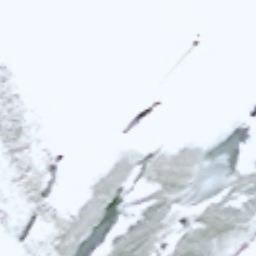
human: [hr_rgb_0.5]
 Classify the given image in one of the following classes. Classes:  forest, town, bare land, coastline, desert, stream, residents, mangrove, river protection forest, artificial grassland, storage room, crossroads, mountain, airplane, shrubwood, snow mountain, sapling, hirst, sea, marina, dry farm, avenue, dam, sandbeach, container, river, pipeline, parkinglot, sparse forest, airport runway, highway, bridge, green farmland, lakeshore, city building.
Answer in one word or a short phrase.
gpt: snow mountain